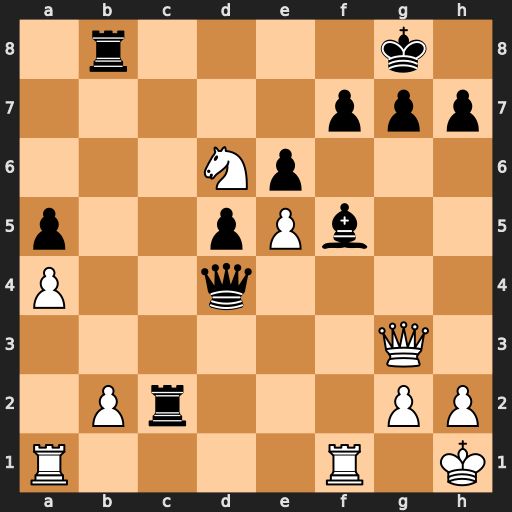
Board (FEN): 1r4k1/5ppp/3Np3/p2pPb2/P2q4/6Q1/1Pr3PP/R4R1K
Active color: w
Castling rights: -
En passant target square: -
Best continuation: Rxf5 Qxb2 Rff1